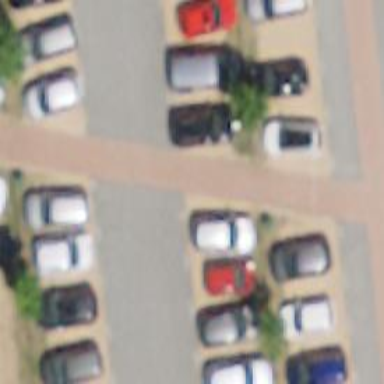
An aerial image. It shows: Asphalt parking aisle designated as service road.